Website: walmart
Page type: account-selection
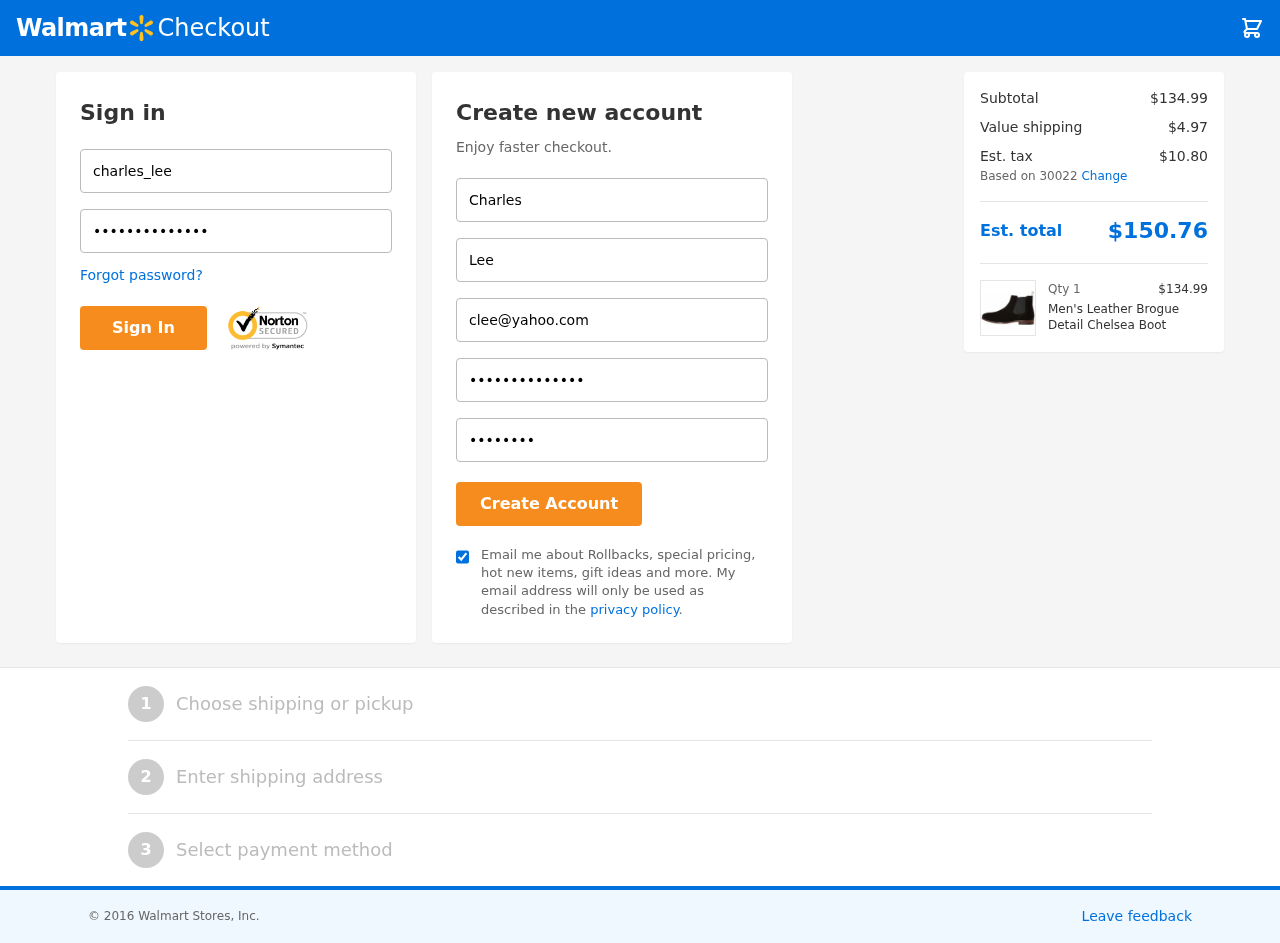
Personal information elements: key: PII_EMAIL
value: clee@yahoo.com
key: PII_FIRSTNAME
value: Charles
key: PII_LASTNAME
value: Lee
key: PII_LOGIN_USERNAME
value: charles_lee
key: PII_POSTCODE
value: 30022
Product elements: key: PRODUCT1_NAME
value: Men's Leather Brogue Detail Chelsea Boot
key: PRODUCT1_PRICE
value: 134.99
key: PRODUCT1_QUANTITY
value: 1
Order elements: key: ORDER_SUBTOTAL
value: $134.99
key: ORDER_SHIPPING_COST
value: $4.97
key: ORDER_TAX
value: $10.80
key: ORDER_TOTAL
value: $150.76